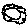
Label: sun